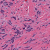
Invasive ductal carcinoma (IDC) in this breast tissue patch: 1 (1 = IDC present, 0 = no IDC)